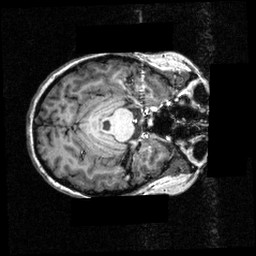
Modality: T1w
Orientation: axial
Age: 21
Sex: female
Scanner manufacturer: siemens
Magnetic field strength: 3.951 T
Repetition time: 1.5 s
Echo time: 0.00335 s